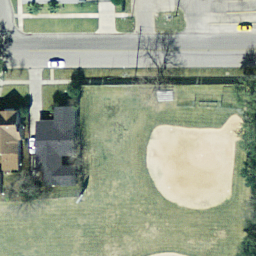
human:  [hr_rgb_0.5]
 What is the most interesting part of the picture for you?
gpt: baseball diamond